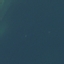
Label: SeaLake